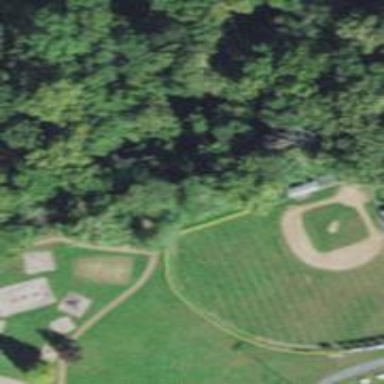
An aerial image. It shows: Baseball pitch for leisure and sports activities.